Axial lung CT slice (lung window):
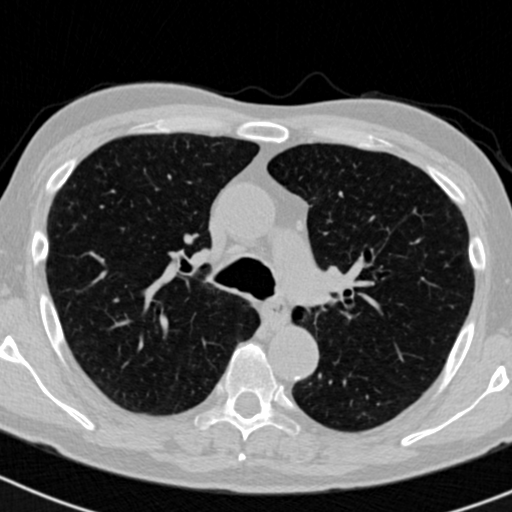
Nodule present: no